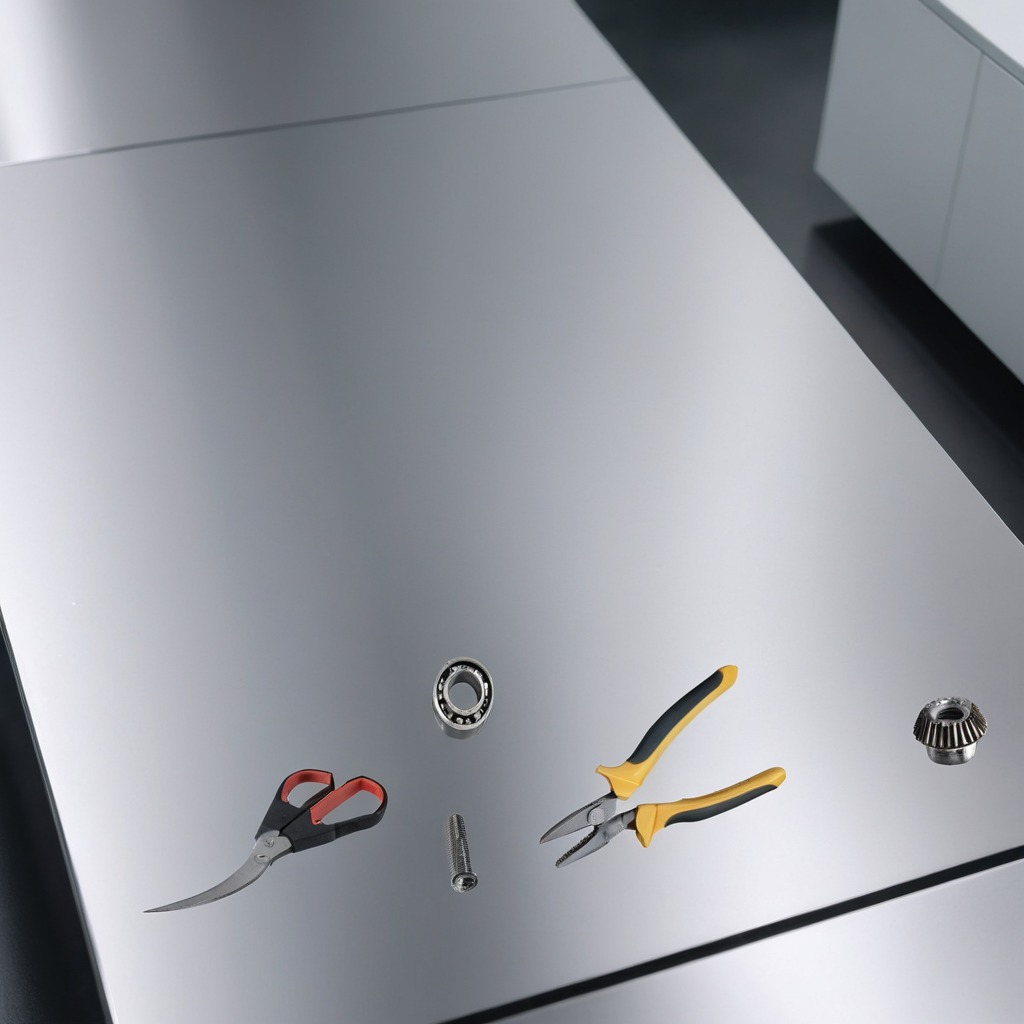
A ball bearing, a gear, pliers, and scissors are lying on the stainless steel table.